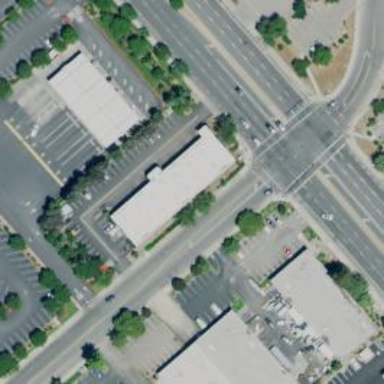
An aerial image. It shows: Car repair shop located in building.